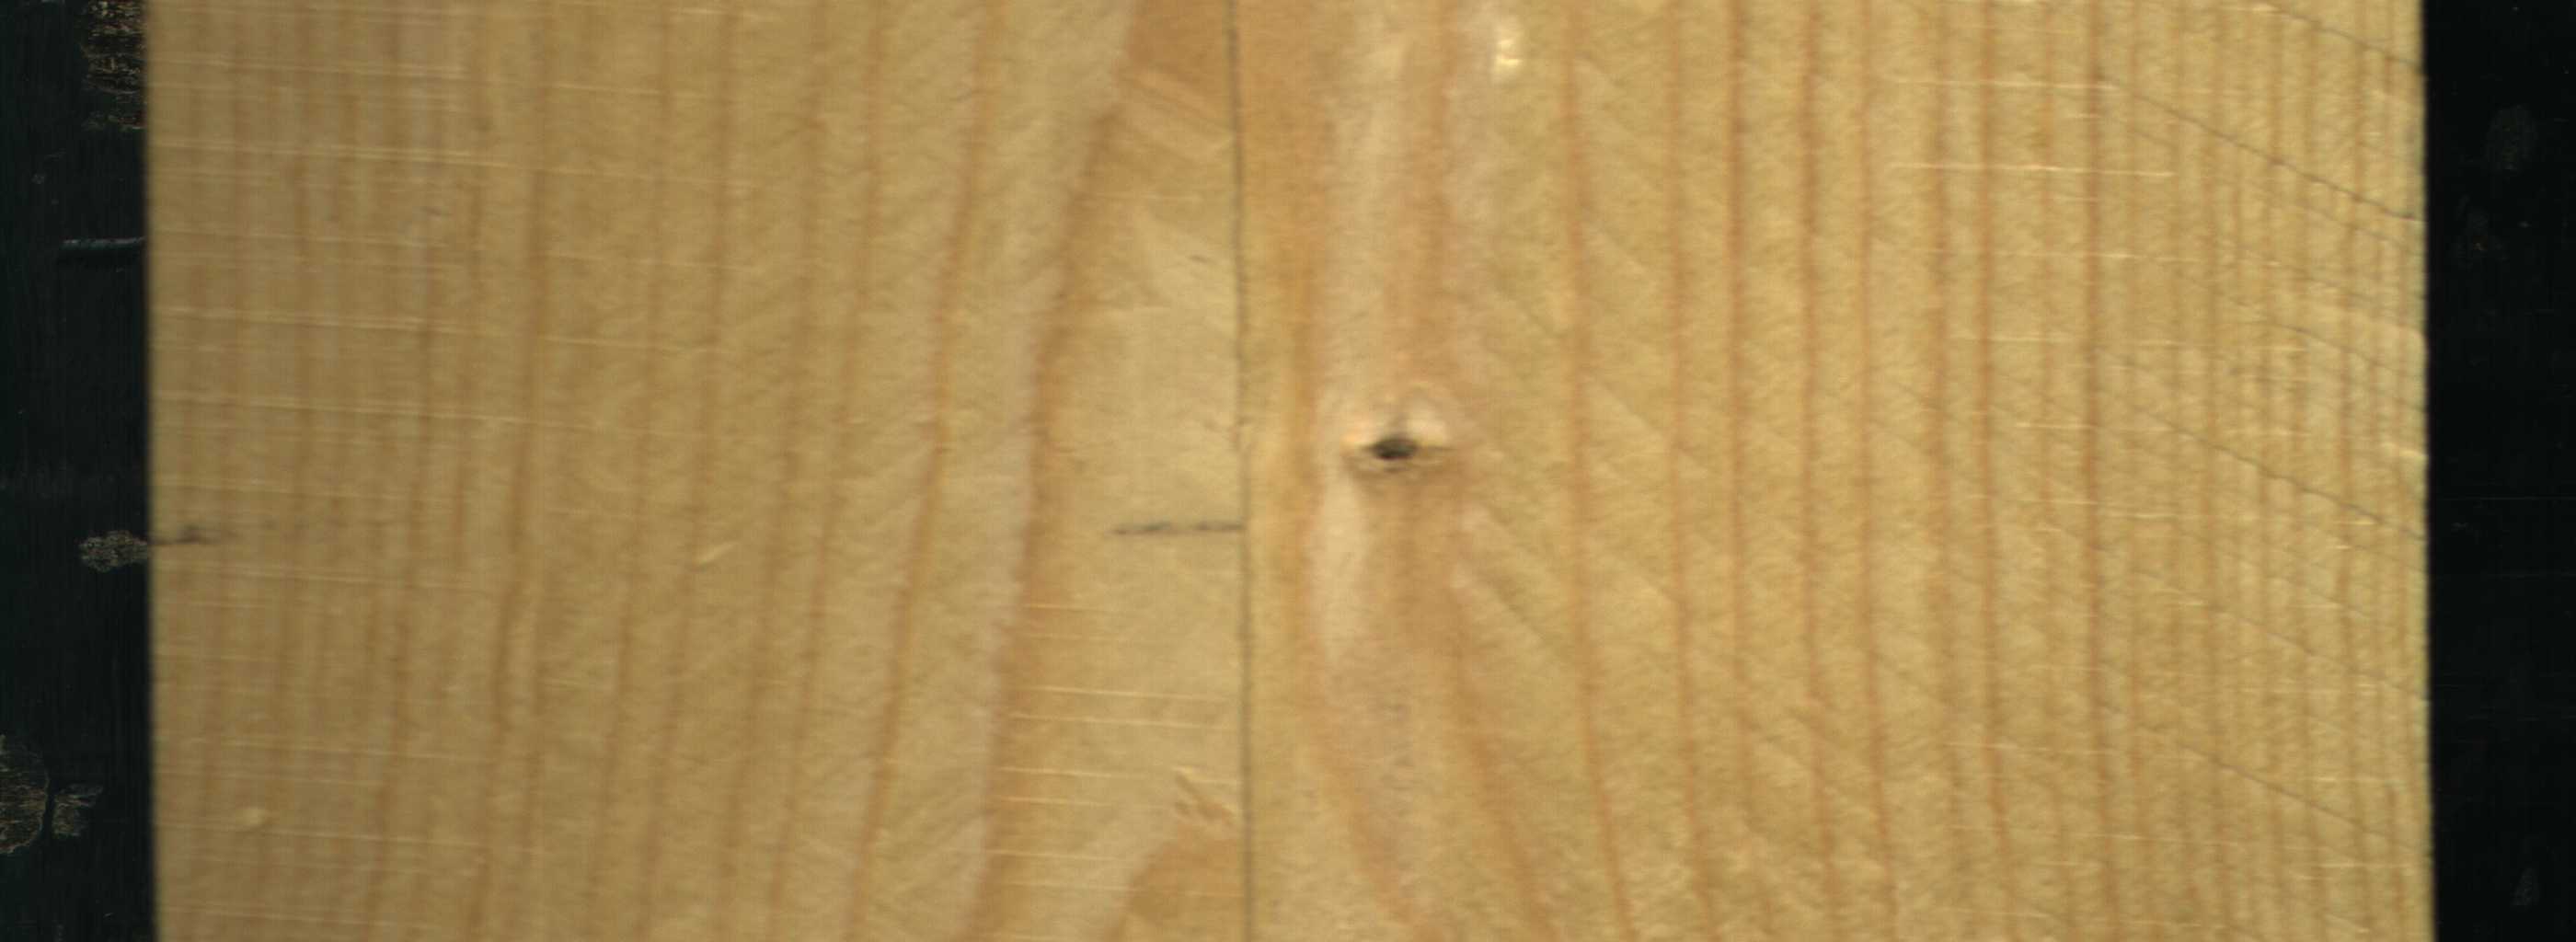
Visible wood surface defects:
Live_Knot